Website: walmart
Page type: stored-credit-cards
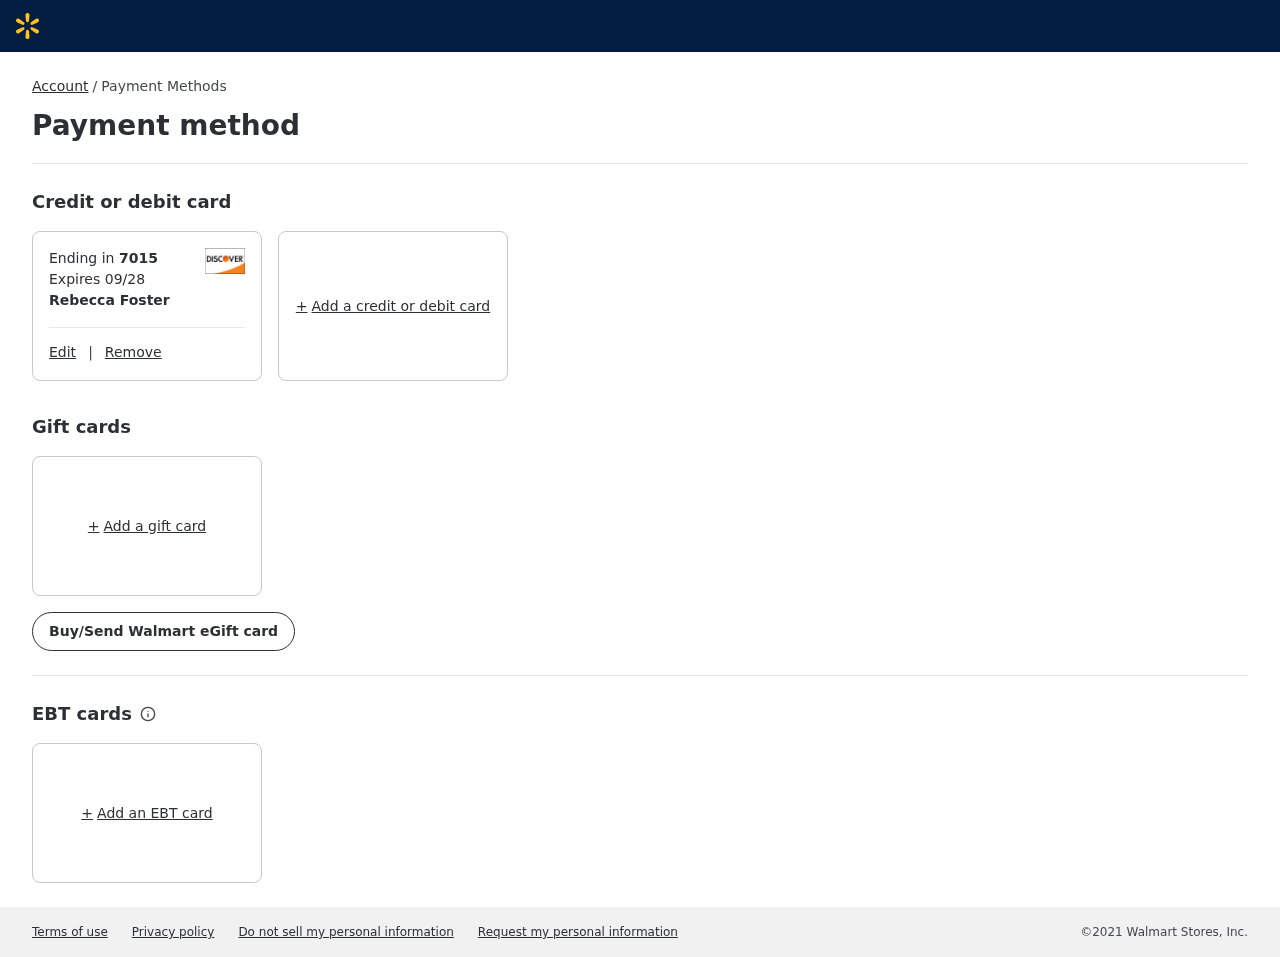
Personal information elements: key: PII_CARD_EXPIRY
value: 09/28
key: PII_CARD_LAST4
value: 7015
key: PII_FULLNAME
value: Rebecca Foster